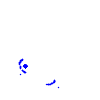
Particle: pion